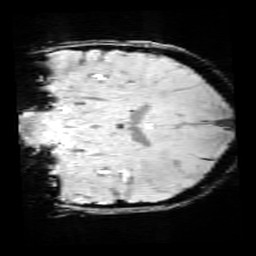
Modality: SWI
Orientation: coronal
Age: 11
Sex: female
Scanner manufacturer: siemens
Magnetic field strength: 3 T
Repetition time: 0.027 s
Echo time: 0.02 s